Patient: sex F, age 54
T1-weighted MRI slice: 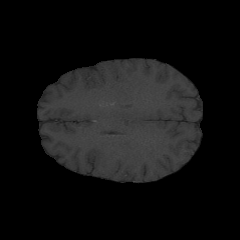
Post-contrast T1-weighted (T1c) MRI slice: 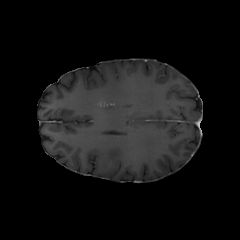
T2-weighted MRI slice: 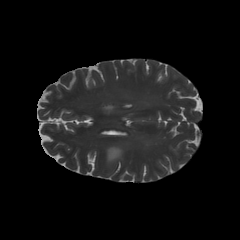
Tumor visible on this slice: yes
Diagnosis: Glioblastoma, IDH-wildtype
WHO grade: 4